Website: ulta-beauty
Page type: account-selection
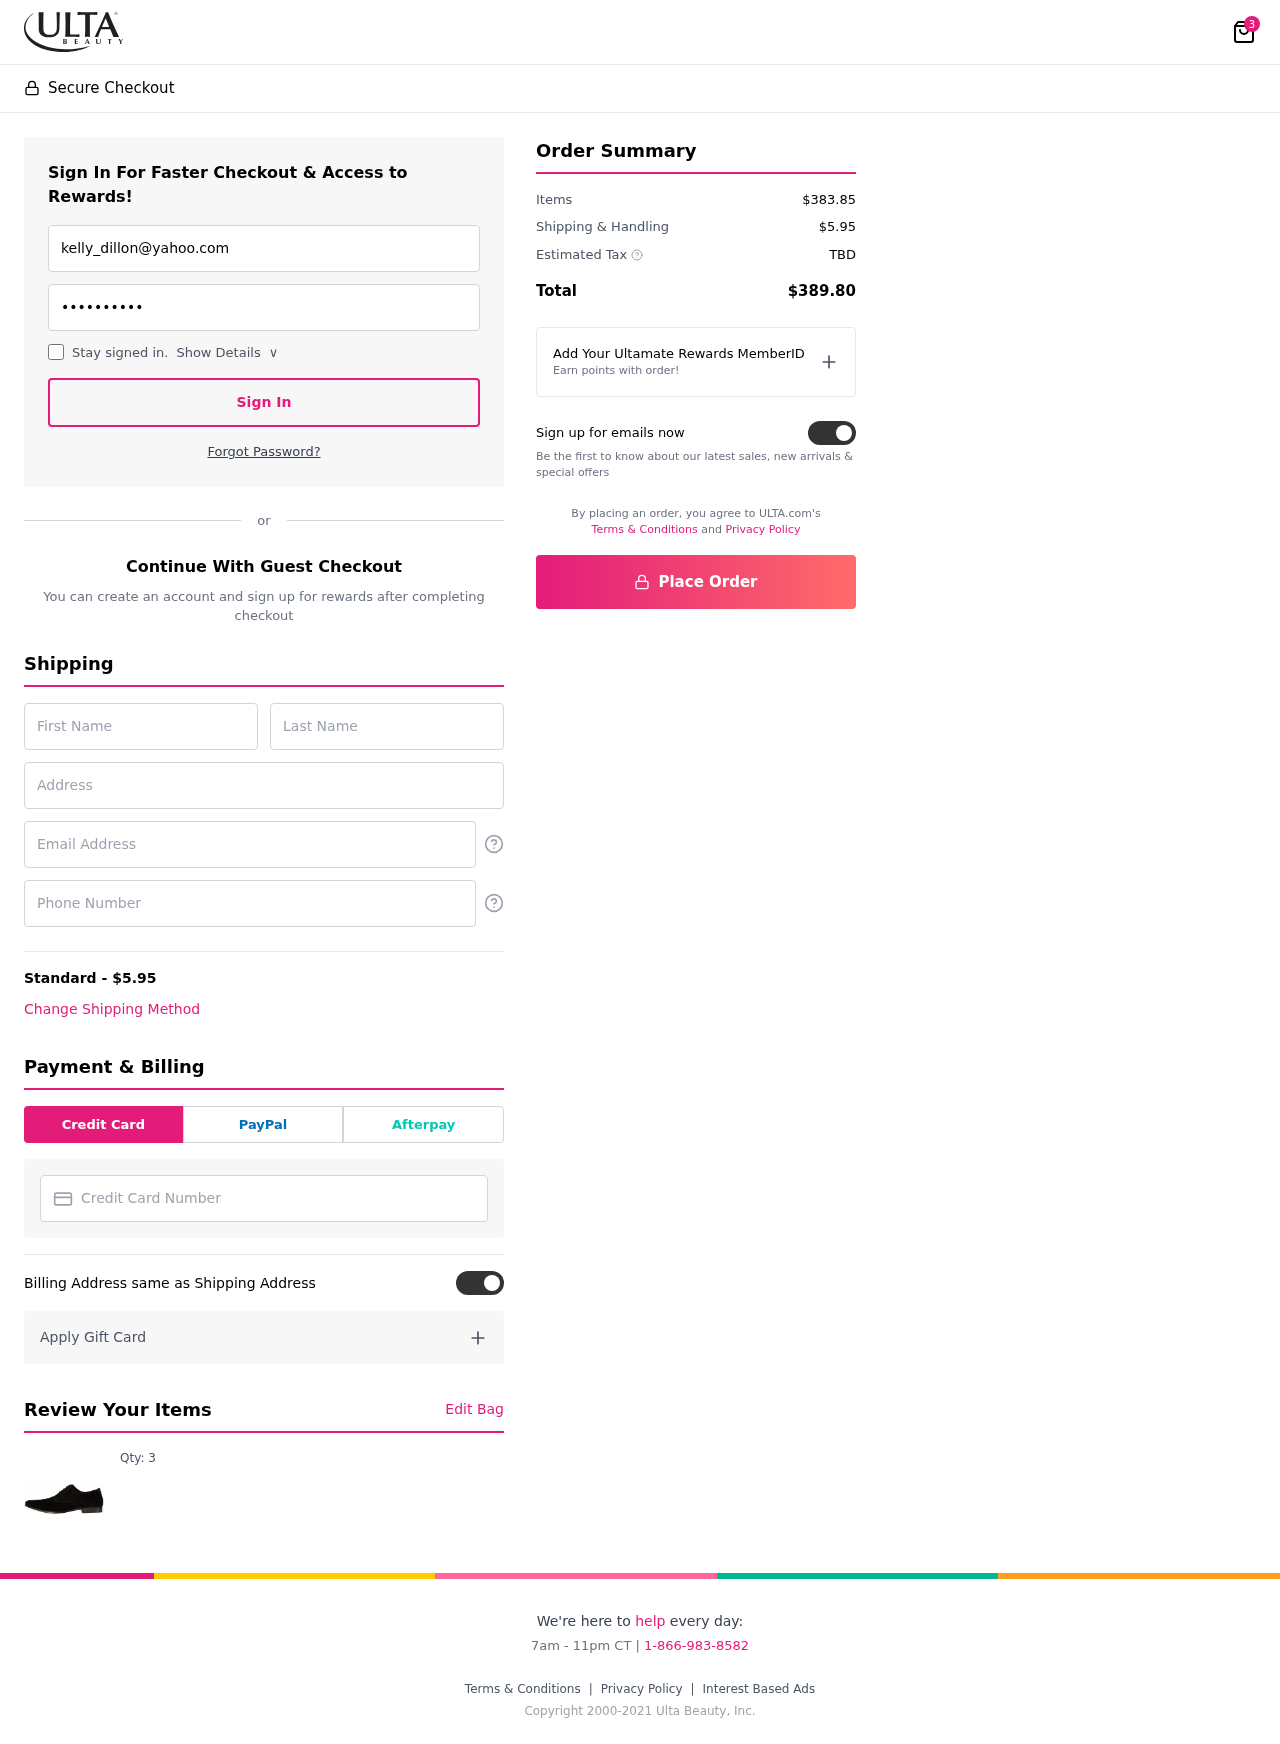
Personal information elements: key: PII_CARD_NUMBER
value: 2503 2888 2218 8560
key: PII_EMAIL
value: kelly_dillon@yahoo.com
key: PII_EMAIL2
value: kelly_dillon@yahoo.com
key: PII_FIRSTNAME
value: Kelly
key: PII_LASTNAME
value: Dillon
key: PII_PHONE
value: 4673680753
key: PII_STREET
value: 68115 Dennis Canyon Apt. 684
Product elements: key: PRODUCT1_QUANTITY
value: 3
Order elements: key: ORDER_NUM_ITEMS
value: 3
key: ORDER_SHIPPING_COST
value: $5.95
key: ORDER_SUBTOTAL
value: $383.85
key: ORDER_TAX
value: TBD
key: ORDER_TOTAL
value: $389.80